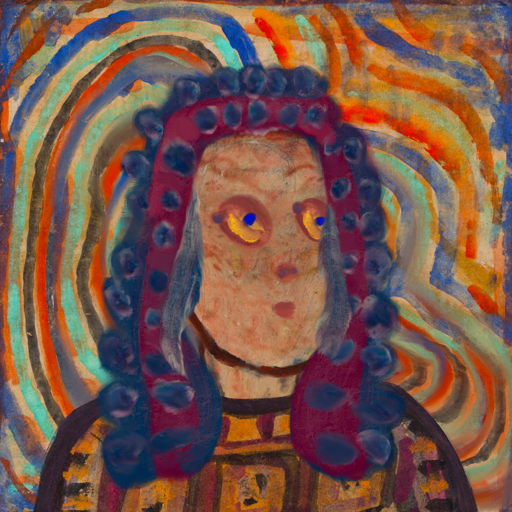
Background: Sisters, Head And Neck Side: Orphan, Face Side: Mother_And_Son_Son, Bust: Doll, Hair Side: Hill_Girl, Head Accessory: Blank, Second Necklace: Blank, Necklace: Blank, Baby: Blank